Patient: sex M, age 61
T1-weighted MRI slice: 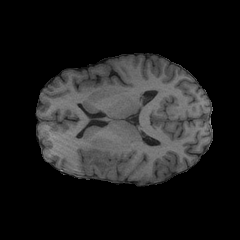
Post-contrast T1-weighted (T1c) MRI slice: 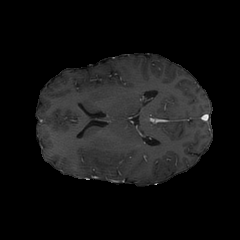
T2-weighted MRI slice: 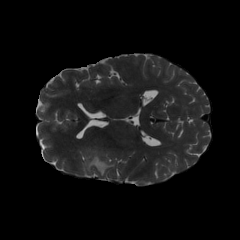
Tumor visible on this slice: yes
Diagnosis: Glioblastoma, IDH-wildtype
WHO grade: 4